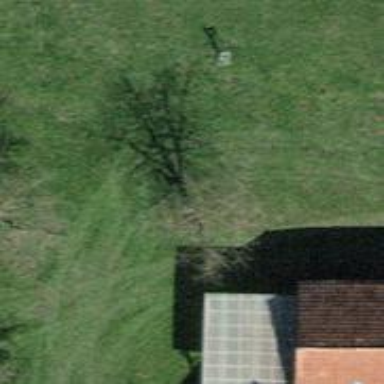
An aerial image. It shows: Deciduous tree with broadleaved leaves.